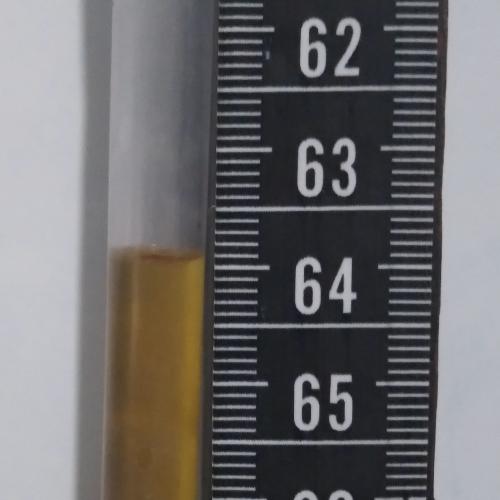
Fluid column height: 63.9 cm